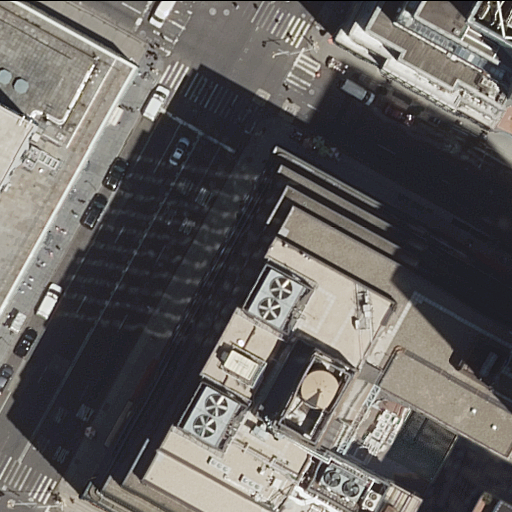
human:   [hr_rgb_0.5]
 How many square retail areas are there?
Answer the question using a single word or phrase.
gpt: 0

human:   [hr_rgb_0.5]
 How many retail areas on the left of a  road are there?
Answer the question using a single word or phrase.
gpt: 1

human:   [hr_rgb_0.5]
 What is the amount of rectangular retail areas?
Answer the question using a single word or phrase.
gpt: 0

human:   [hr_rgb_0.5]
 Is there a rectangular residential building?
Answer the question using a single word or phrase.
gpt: yes

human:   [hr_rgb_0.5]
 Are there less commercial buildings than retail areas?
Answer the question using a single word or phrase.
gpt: no

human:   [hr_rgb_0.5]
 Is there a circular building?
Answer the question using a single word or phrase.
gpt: no

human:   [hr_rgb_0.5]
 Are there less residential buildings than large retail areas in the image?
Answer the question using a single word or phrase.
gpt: no

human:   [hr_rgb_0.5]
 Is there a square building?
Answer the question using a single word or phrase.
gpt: no

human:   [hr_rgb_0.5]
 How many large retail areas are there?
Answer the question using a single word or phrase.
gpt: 1

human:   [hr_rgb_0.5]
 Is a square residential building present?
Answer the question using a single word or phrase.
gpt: no

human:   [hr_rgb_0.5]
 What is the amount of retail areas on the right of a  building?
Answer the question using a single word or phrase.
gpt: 0

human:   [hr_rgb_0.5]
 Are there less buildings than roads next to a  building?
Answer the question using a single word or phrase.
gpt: yes

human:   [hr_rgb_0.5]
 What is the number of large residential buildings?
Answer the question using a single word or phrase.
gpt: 2

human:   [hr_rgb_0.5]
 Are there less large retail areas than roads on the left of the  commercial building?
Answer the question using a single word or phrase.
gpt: no

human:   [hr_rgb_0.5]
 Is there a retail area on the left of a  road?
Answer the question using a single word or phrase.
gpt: yes

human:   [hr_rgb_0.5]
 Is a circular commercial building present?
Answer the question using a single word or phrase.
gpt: no

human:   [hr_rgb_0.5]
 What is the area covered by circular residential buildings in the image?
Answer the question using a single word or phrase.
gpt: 0m2

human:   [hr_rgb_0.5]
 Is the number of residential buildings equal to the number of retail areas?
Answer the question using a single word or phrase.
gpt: no

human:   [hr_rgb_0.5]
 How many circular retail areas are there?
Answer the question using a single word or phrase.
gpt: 0

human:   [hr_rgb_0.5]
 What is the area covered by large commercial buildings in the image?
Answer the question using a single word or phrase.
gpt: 6182m2

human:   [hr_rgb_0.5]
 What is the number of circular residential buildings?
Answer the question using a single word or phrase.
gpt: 0

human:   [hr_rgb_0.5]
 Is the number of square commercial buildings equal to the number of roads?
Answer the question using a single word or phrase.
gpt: no

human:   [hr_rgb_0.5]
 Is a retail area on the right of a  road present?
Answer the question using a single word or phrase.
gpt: no

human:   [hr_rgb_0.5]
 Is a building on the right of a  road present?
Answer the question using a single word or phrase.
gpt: yes

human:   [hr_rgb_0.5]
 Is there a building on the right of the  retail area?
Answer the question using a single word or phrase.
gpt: yes

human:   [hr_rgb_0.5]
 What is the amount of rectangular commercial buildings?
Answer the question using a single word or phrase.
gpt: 1

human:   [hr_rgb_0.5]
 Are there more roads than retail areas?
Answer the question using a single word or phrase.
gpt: yes

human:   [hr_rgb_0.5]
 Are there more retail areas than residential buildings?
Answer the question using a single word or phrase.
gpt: no

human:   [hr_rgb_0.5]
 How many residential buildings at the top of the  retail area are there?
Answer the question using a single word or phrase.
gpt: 0

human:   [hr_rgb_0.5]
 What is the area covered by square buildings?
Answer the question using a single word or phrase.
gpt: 0m2

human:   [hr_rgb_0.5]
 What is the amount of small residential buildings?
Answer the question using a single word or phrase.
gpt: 2

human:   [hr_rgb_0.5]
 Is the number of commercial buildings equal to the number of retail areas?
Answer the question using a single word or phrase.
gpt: yes

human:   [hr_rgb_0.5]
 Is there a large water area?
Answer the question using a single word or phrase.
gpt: no

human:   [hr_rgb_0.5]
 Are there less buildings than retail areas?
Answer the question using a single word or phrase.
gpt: no

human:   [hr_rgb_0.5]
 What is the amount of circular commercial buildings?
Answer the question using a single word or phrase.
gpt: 0

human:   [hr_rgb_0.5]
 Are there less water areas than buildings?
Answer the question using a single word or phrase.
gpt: yes